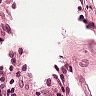
Metastatic tissue present: no